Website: apple
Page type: cart
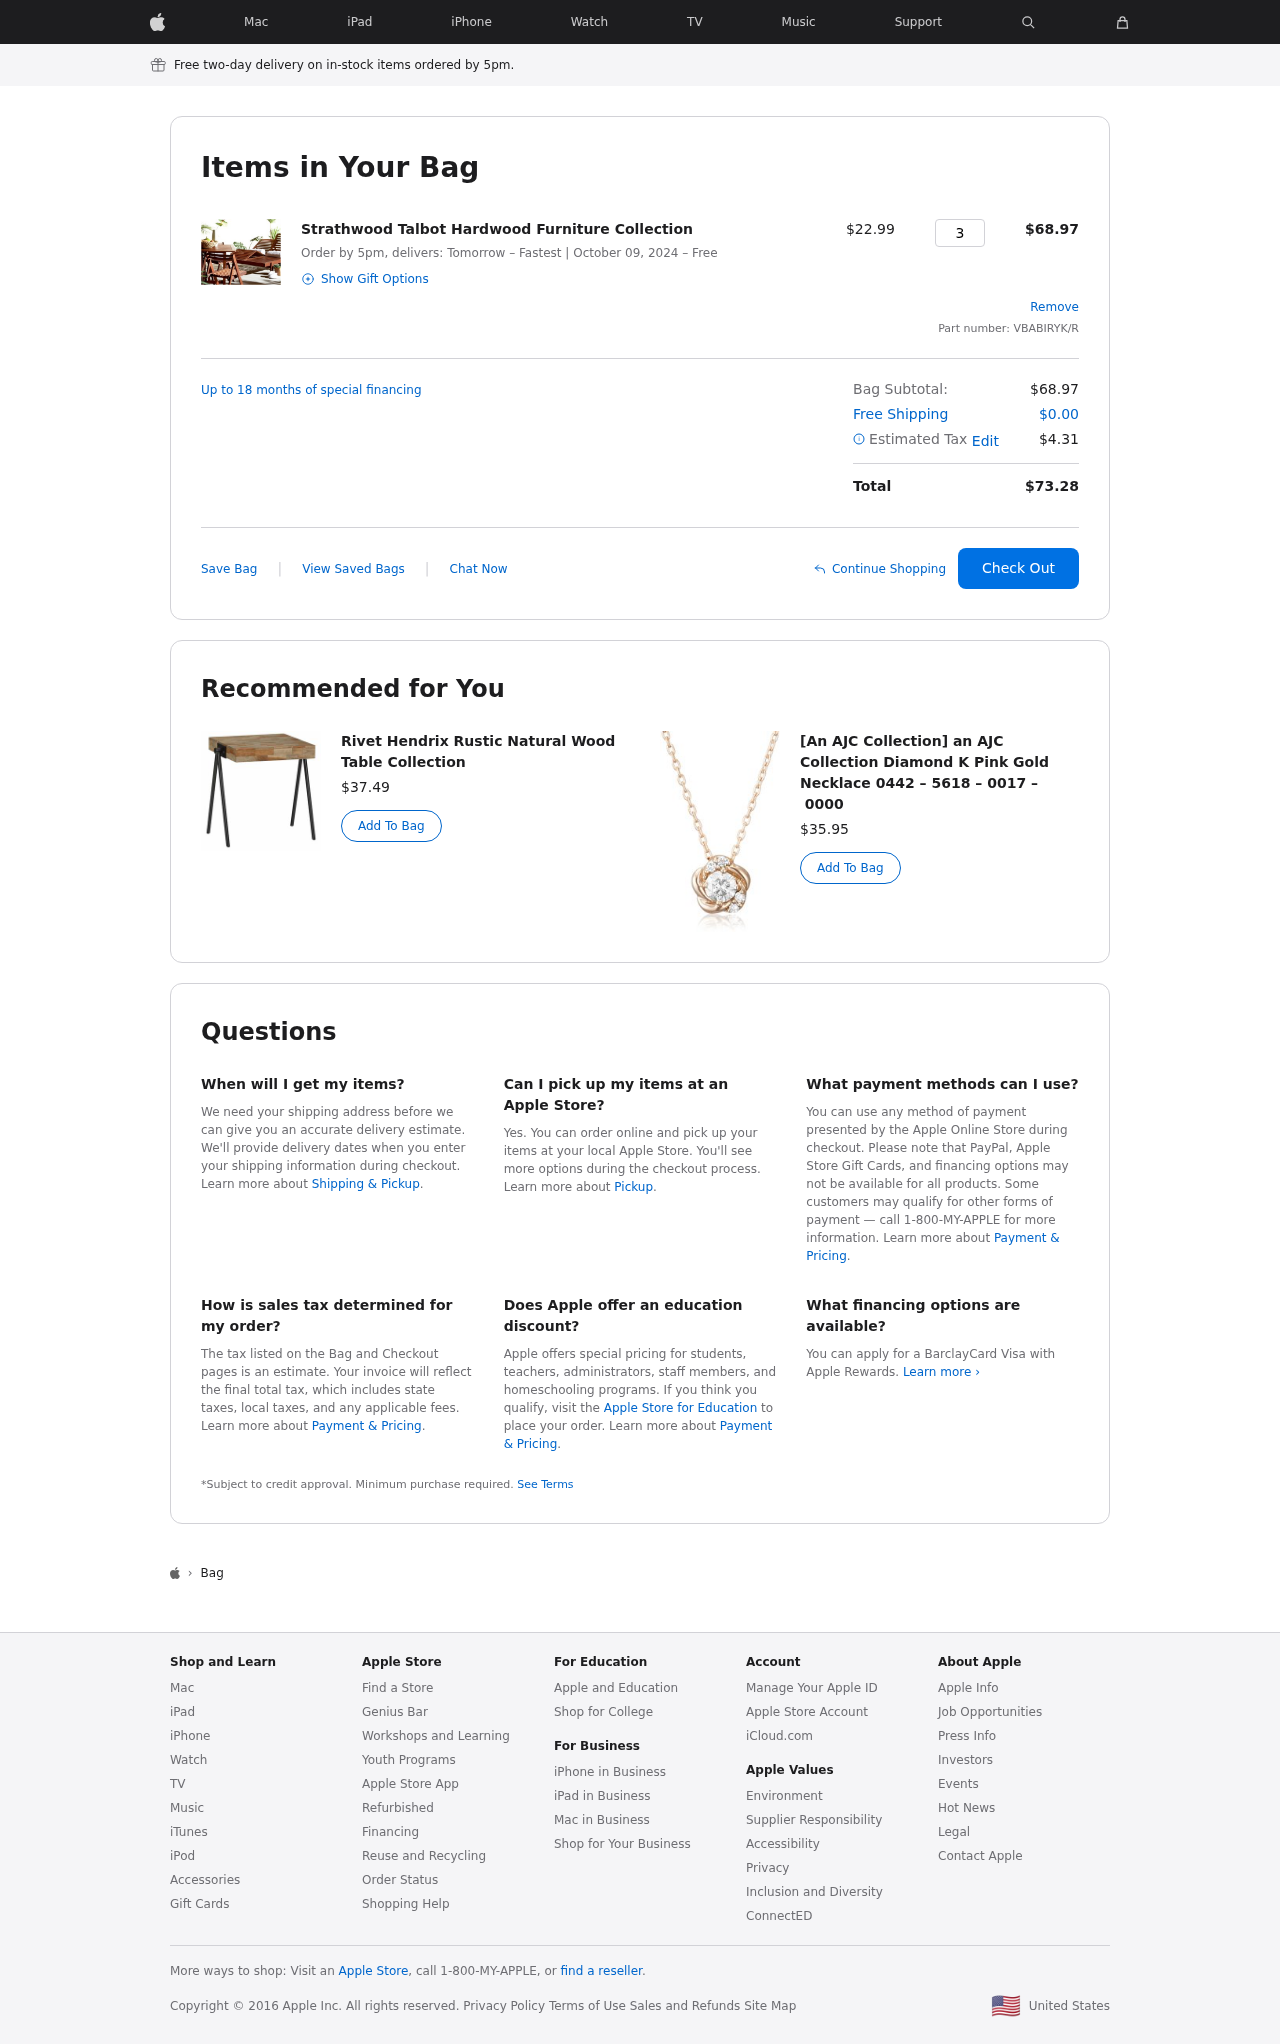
Product elements: key: PRODUCT1_NAME
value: Strathwood Talbot Hardwood Furniture Collection
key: PRODUCT1_PRICE
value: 22.99
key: PRODUCT1_QUANTITY
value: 3
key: PRODUCT2_NAME
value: Rivet Hendrix Rustic Natural Wood Table Collection
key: PRODUCT2_PRICE
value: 37.49
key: PRODUCT3_NAME
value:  [An AJC Collection] an AJC Collection Diamond K Pink Gold Necklace 0442 – 5618 – 0017 – 0000 
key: PRODUCT3_PRICE
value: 35.95
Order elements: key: ORDER_DELIVERY_DATE
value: October 09, 2024
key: ORDER_SUBTOTAL
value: $68.97
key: ORDER_ID
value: VBABIRYK/R
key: ORDER_SHIPPING_COST
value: $0.00
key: ORDER_TAX
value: $4.31
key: ORDER_TOTAL
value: $73.28